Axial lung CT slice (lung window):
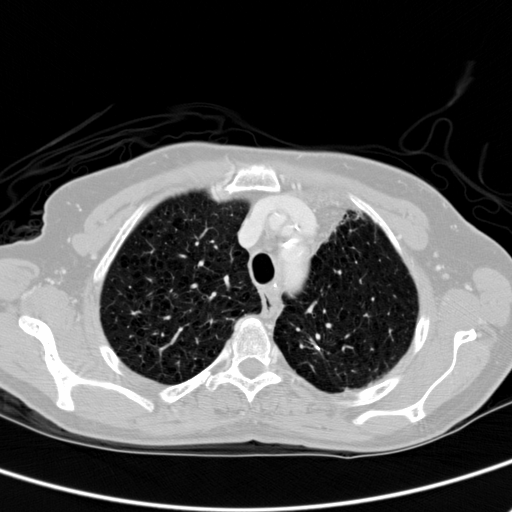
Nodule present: no